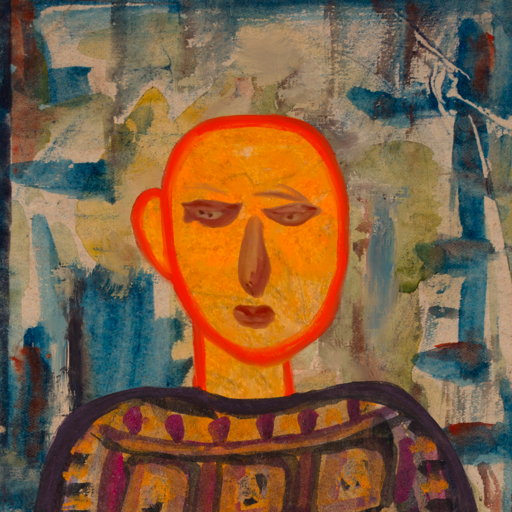
Background: Orphan, Head And Neck Front: Sisters, Face Front: Pious_Lady, Bust: Doll, Hair Front: Blank, Head Accessory: Blank, Second Necklace: Blank, Necklace: Blank, Baby: Blank